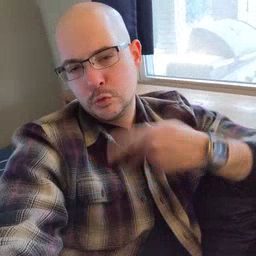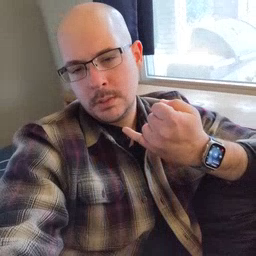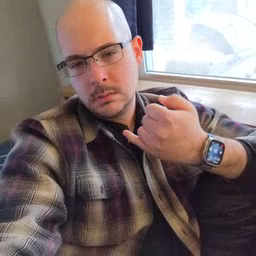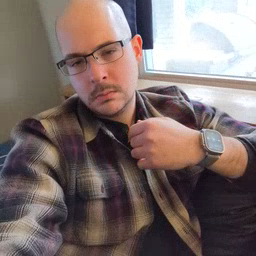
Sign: pajamas